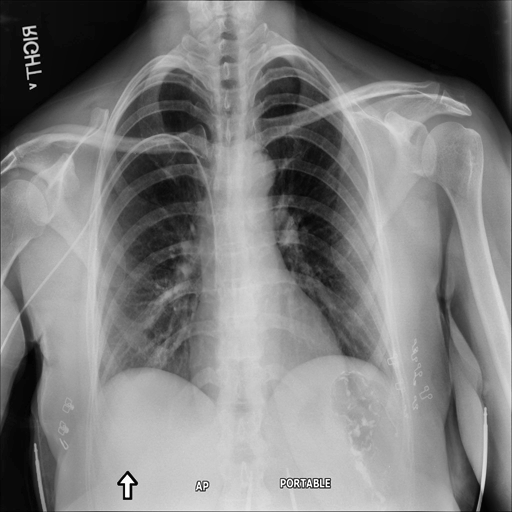
Finding: NORMAL